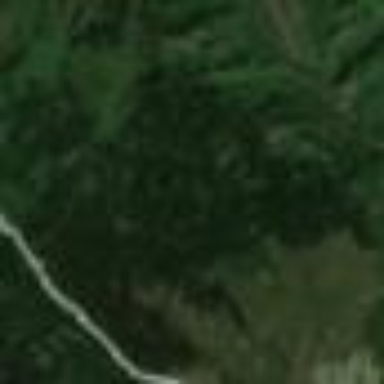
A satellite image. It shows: Forest area.